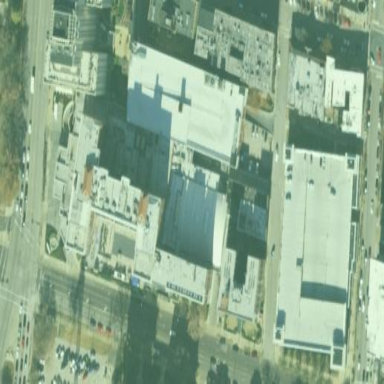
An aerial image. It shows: Part of building.